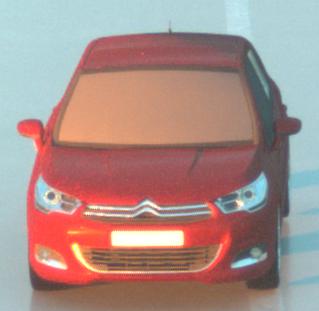
Make: Citroen
Model: C4 VTi 95
Detailed model: C4 (II)
Model produced from: 2012/08
Model produced until: 2013/06
Doors: 5
Color: red
Road condition: wet road
Daytime: sunrise or sunset
Contrast: medium contrast